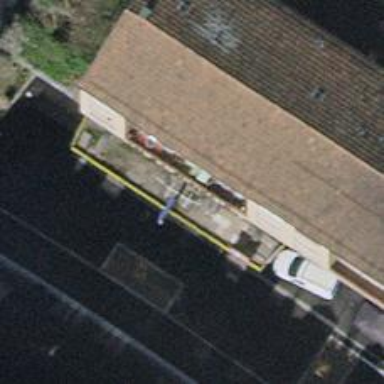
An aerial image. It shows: Fuel station.